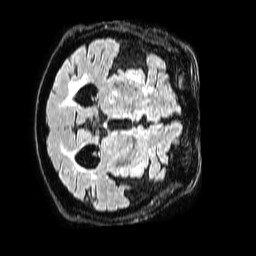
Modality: FLAIR
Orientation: axial
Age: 77
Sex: female
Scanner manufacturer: philips
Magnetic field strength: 1.5 T
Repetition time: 4.8 s
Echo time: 0.3 s